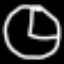
Label: clock